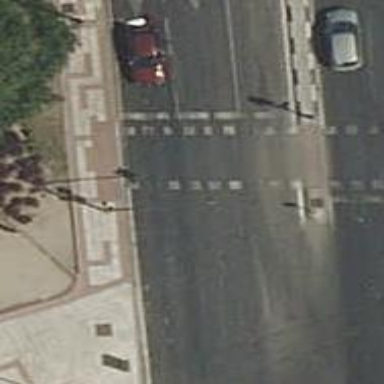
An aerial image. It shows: Road with traffic signals and zebra crossing with traffic signals.